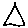
Label: triangle